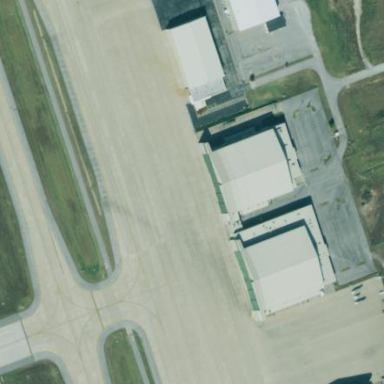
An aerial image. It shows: Apron at the airport.